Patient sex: M
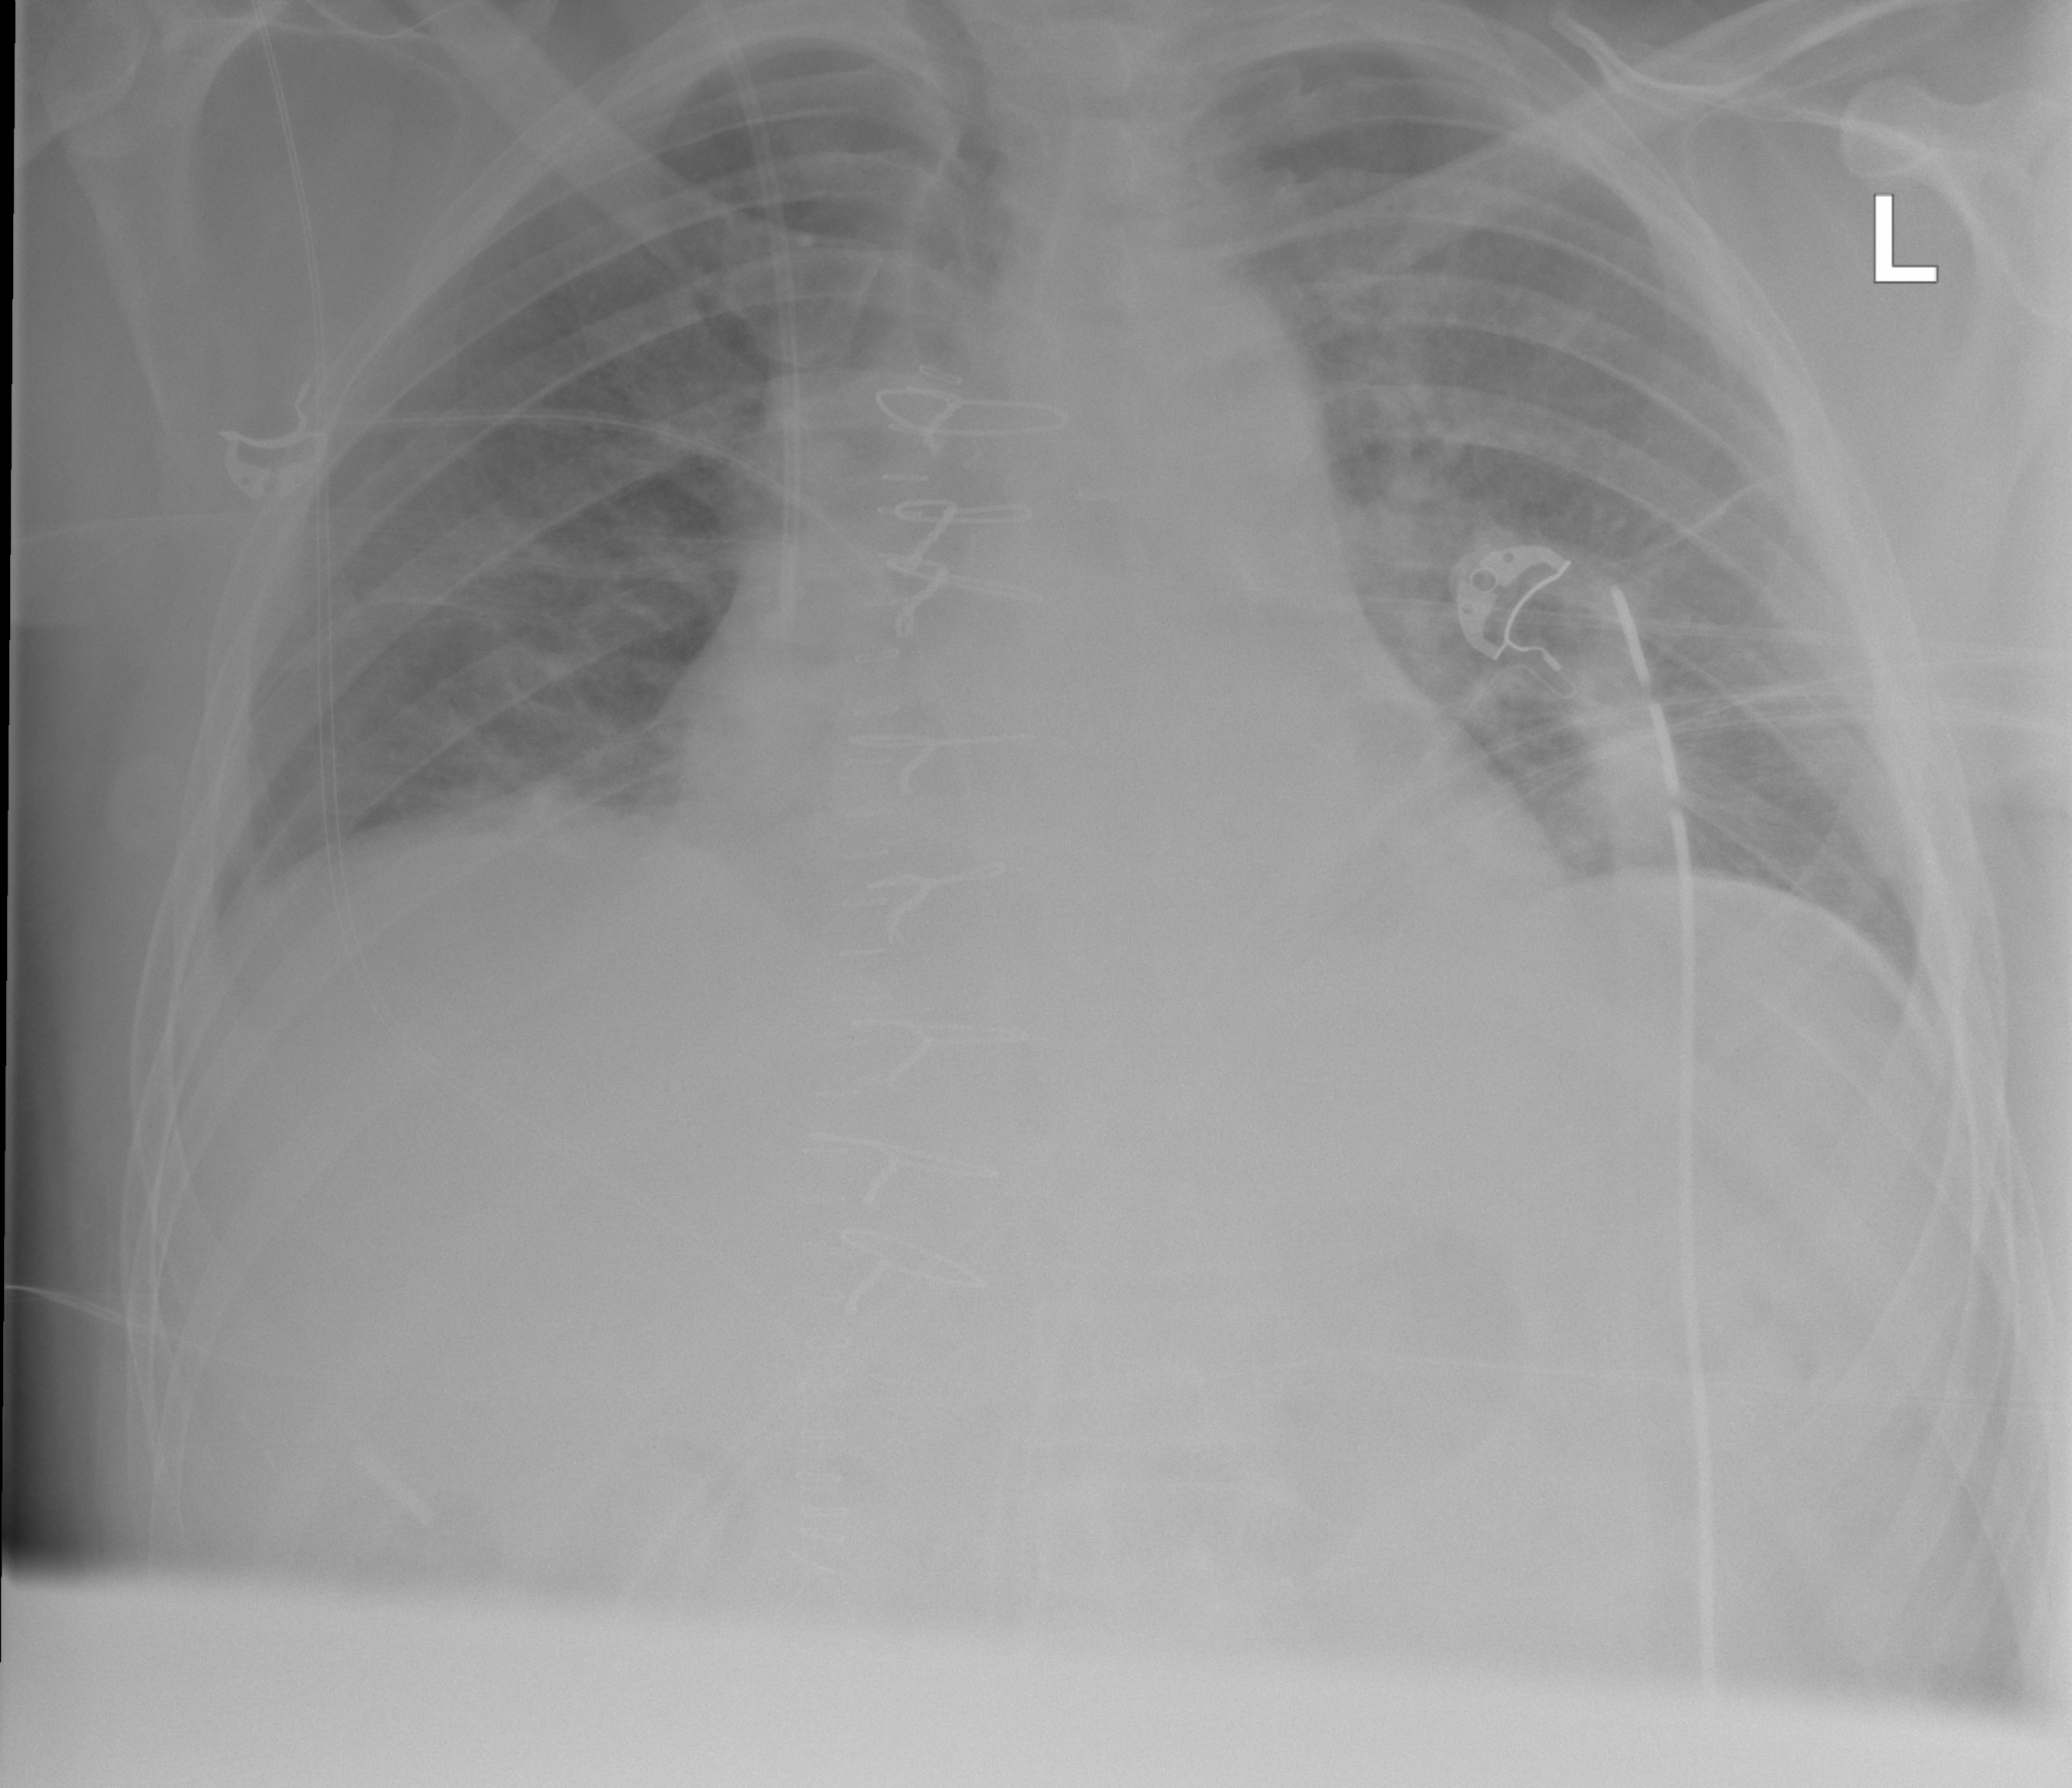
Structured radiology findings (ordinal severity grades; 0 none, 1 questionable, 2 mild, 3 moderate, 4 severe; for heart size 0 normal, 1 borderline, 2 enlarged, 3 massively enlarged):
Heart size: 1
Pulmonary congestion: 2
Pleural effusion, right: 0
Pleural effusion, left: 0
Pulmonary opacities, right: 0
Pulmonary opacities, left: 0
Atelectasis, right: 0
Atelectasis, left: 2